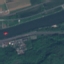
Land use / land cover: River